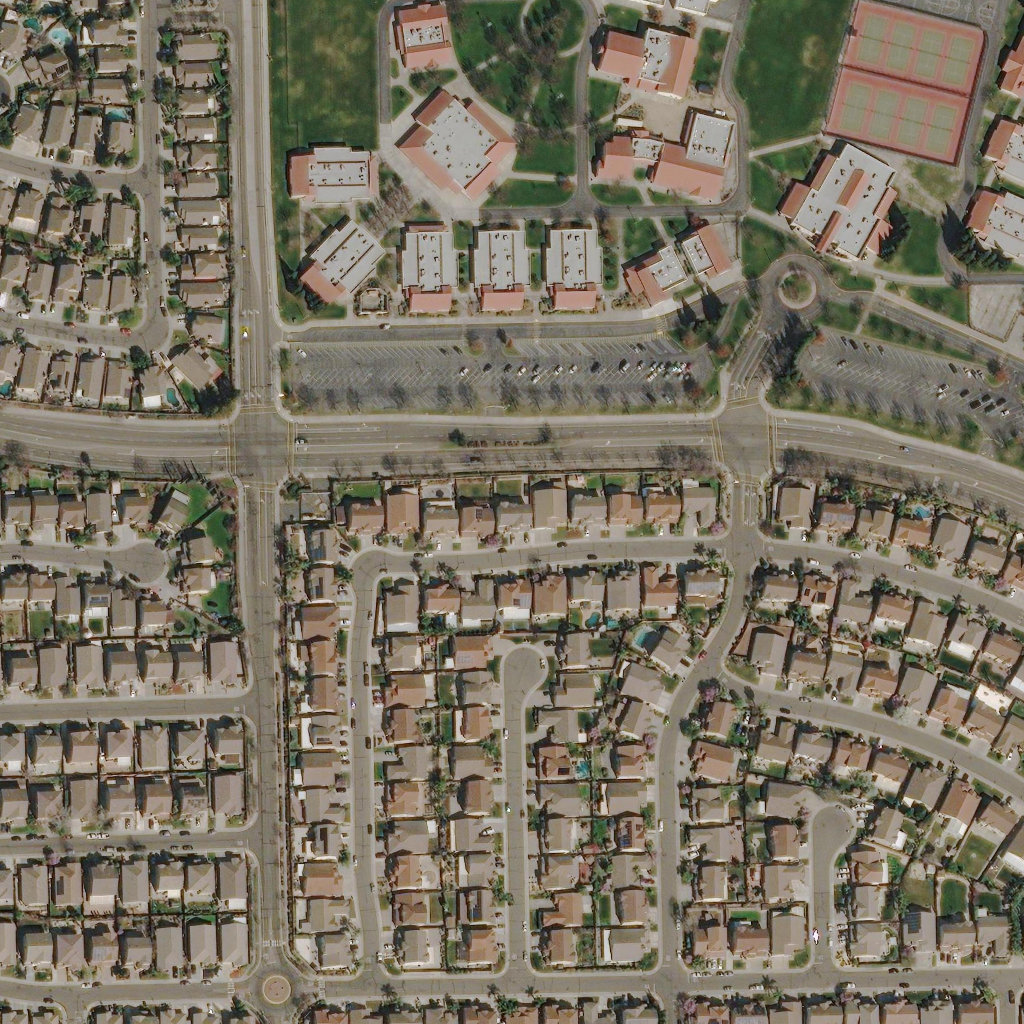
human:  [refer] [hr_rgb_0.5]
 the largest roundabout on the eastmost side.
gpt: <box>[[74, 25, 80, 30, 0]]</box>

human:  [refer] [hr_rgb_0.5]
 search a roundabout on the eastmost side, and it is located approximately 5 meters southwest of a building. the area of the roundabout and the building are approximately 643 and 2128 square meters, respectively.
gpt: <box>[[74, 25, 80, 30, 0]]</box>